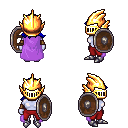
a pixel art fantasy rpg character, female body template, dark elf, purple skin, lavender cape, red pants, blue loose hair, gold helm, leather bracers, metal boots, shield, four views (front, back, left, right), 2x2 character sprite sheet, small pixel art, hard edges, no anti-aliasing